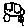
Label: car